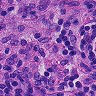
Metastatic tissue present: no